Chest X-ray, PA view. Patient: 71 years old, sex M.
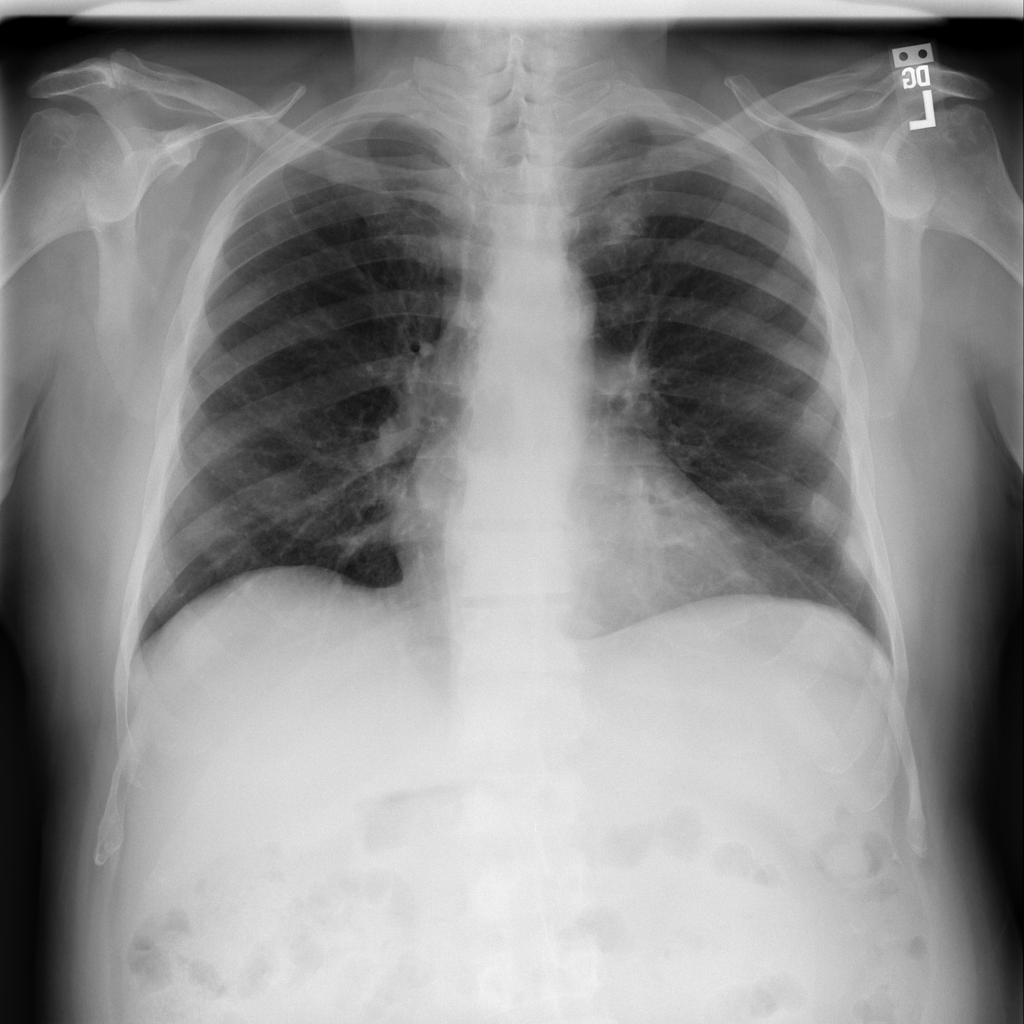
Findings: No Finding